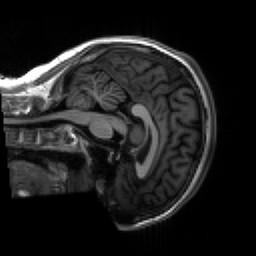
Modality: T1w
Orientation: sagittal
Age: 20
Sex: male
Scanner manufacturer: siemens
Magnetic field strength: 3 T
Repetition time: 2.3 s
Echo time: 0.00266 s